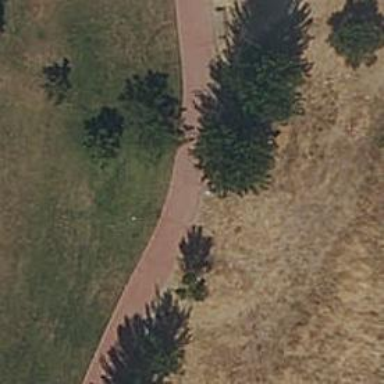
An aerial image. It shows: Footway with concrete surface.